Field crop: maize
Growth stage: 2
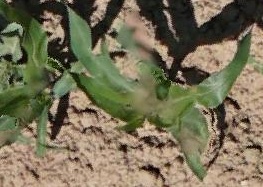
Species: maize